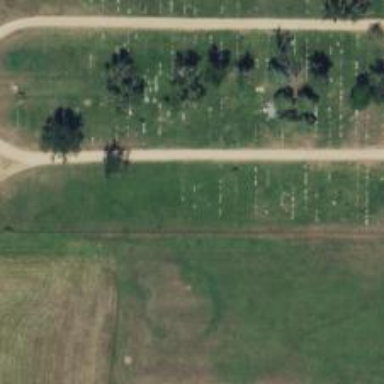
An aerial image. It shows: Historic tomb with tombstone.